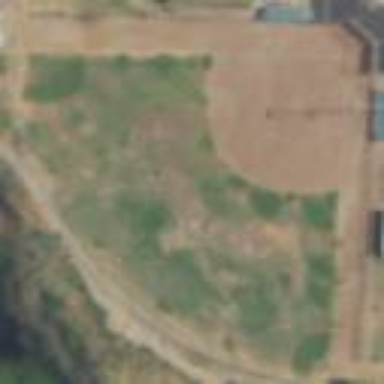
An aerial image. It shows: Baseball pitch for leisure land activities.